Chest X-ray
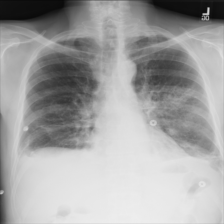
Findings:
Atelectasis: negative
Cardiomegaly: negative
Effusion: negative
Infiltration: positive
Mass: negative
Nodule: negative
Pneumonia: negative
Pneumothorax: negative
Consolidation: positive
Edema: negative
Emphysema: negative
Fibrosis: negative
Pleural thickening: negative
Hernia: negative